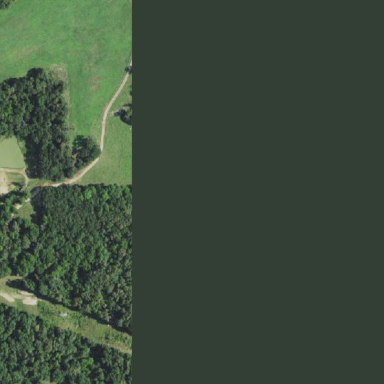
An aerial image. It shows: Serene woodland landscape.